Interaction volume radius: 5 \u00c5
Interaction volume height: 20 \u00c5
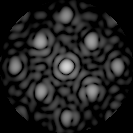
Disorder parameter: 0.2398